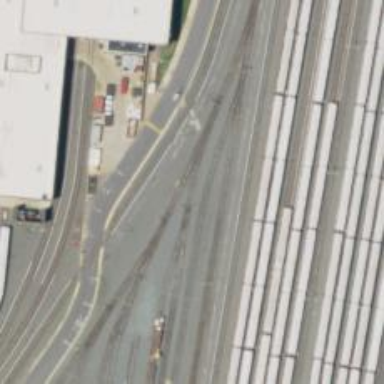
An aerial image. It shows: Yard area with electrified rail tracks.